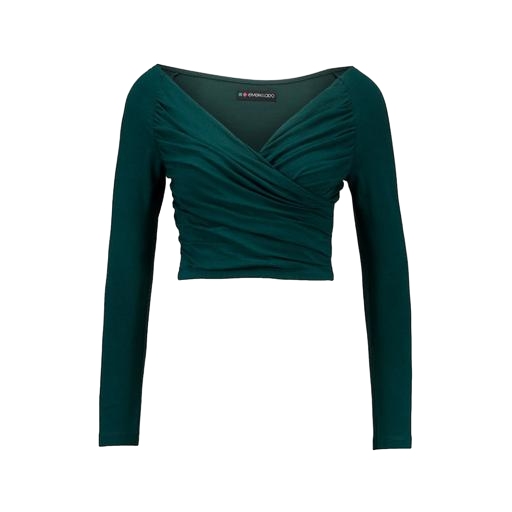
green long sleeve wrap top, green crop top, green faux-wrap top, white background